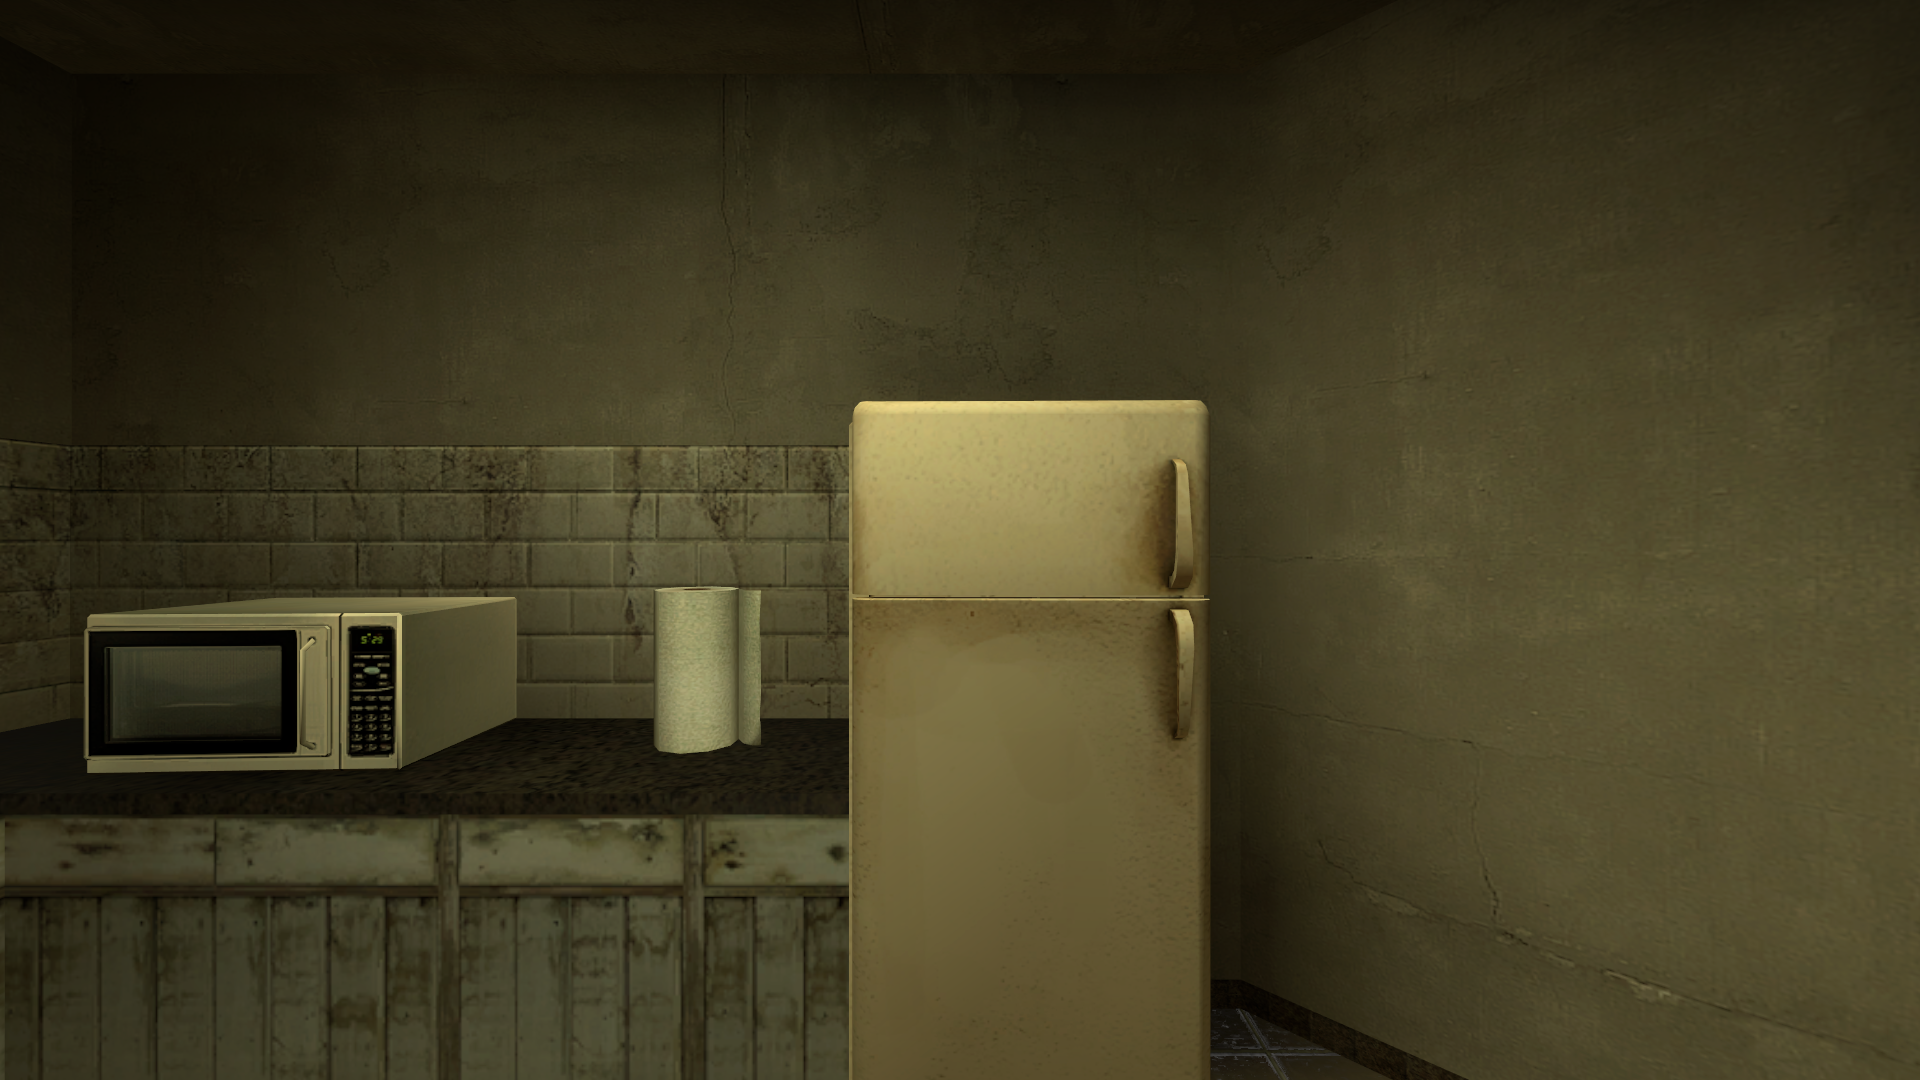
Map: de_mirage